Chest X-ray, PA view. Patient: 13 years old, sex F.
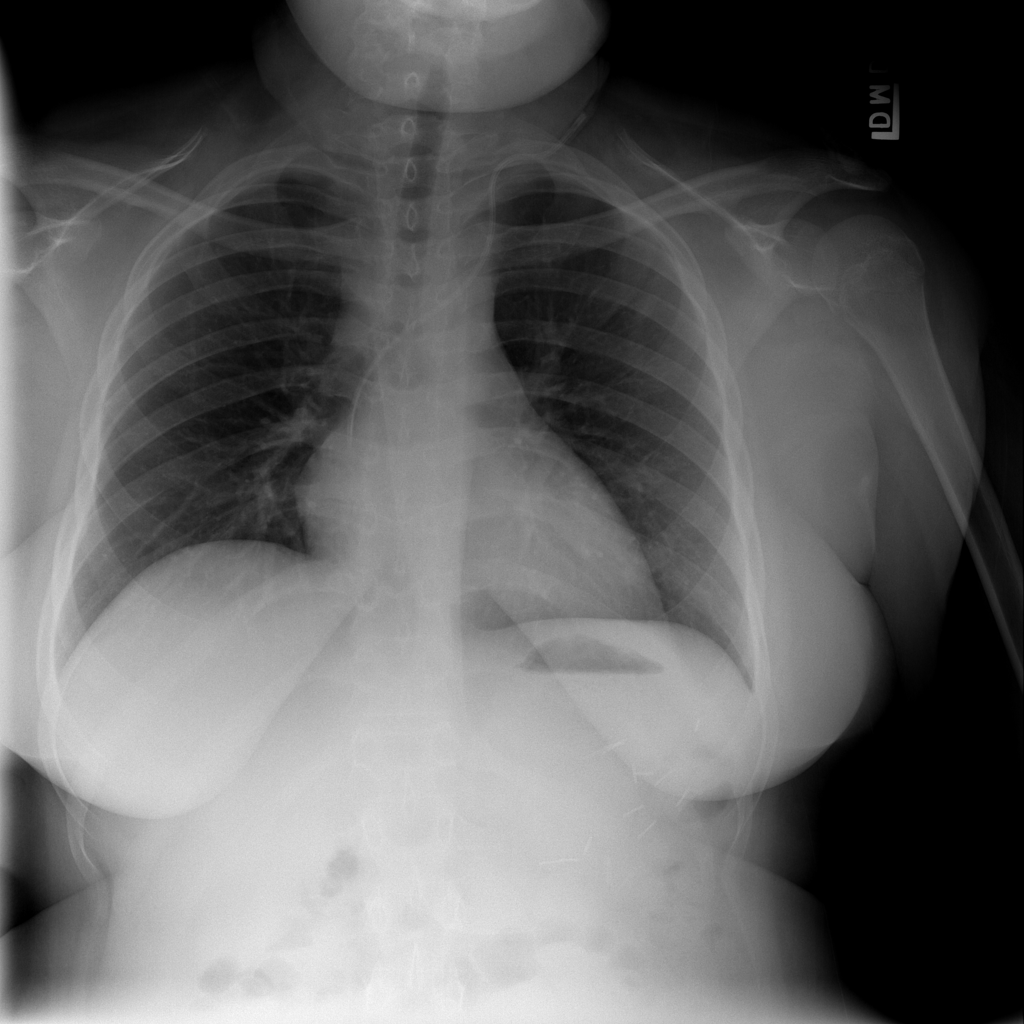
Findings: No Finding